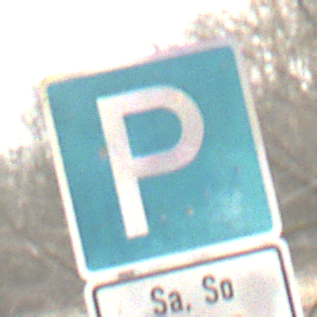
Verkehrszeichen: Parken
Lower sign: ZeitangabenMitBeschraenkungAufWochentage9
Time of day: MorningAfternoon
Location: Outdoor (Nature)
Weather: PartlyCloudy
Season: Winter
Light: Natural